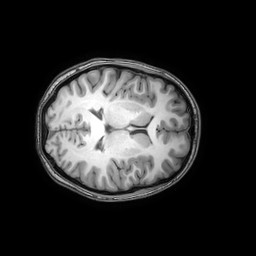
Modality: T1w
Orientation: axial
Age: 18
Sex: female
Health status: healthy
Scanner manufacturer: philips
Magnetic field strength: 3 T
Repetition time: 0.0079 s
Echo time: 0.0035 s